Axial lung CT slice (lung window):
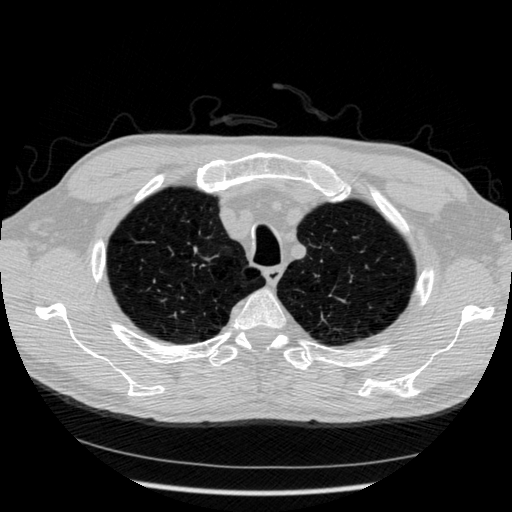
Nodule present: no